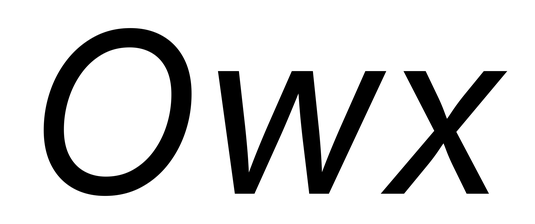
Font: Inter-Italic_Italic